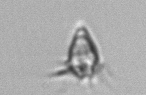
Label: Paratontonia_gracillima